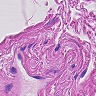
Metastatic tissue present: no